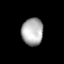
Tissue: lung
Cell type: Fibroblasts
Senescence score: 0.5786
Nuclear area (px): 580
Mean DAPI intensity: 172.693